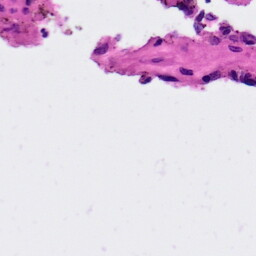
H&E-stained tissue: Ovarian